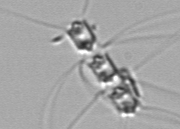
Label: Chaetoceros_didymus